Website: macys
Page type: billing-address
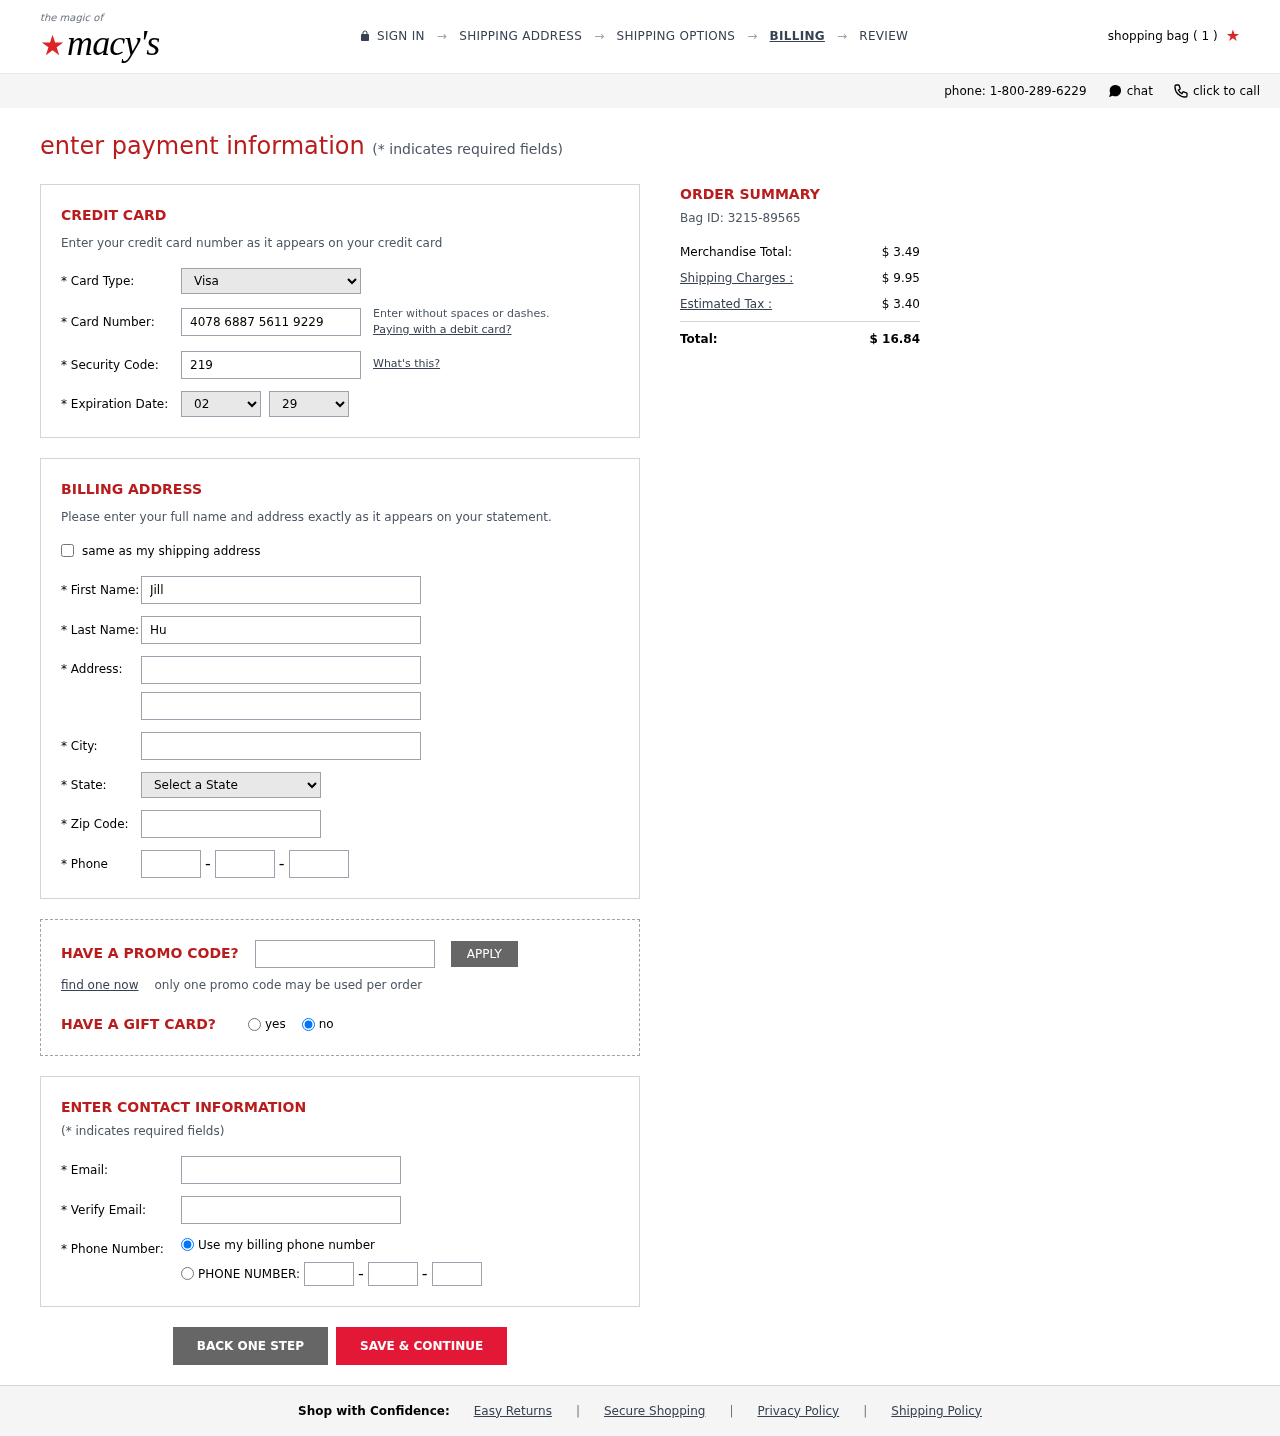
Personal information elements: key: PII_CARD_CVV
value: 219
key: PII_CARD_EXPIRY_MONTH
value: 02
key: PII_CARD_EXPIRY_YEAR
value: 29
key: PII_CARD_NUMBER
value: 4078 6887 5611 9229
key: PII_CARD_TYPE
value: Visa
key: PII_CITY
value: West Ninamouth
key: PII_EMAIL
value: jillhunt@gmail.com
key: PII_FIRSTNAME
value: Jill
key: PII_LASTNAME
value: Hunt
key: PII_PHONE_AREA
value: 628
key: PII_PHONE_PREFIX
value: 805
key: PII_PHONE_SUFFIX
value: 6929
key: PII_POSTCODE
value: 19467
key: PII_STATE_ABBR
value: HI
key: PII_STREET
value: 360 Kimberly Lane Suite 133
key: PII_STREET2
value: Apt. 725
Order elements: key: ORDER_NUM_ITEMS
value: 1
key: ORDER_ID
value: Bag ID: 3215-89565
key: ORDER_SUBTOTAL
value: $ 3.49
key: ORDER_SHIPPING_COST
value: $ 9.95
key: ORDER_TAX
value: $ 3.40
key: ORDER_TOTAL
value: $ 16.84